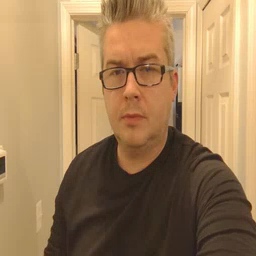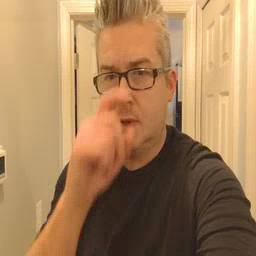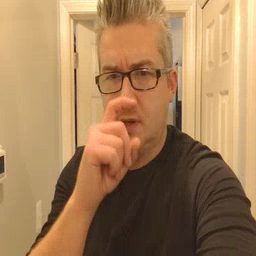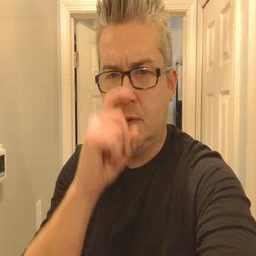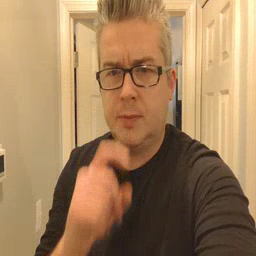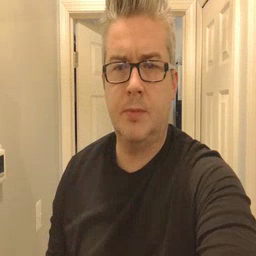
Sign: doll